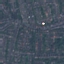
Land use / land cover class: Residential